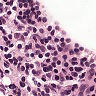
Metastatic tissue present: no